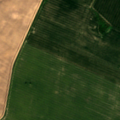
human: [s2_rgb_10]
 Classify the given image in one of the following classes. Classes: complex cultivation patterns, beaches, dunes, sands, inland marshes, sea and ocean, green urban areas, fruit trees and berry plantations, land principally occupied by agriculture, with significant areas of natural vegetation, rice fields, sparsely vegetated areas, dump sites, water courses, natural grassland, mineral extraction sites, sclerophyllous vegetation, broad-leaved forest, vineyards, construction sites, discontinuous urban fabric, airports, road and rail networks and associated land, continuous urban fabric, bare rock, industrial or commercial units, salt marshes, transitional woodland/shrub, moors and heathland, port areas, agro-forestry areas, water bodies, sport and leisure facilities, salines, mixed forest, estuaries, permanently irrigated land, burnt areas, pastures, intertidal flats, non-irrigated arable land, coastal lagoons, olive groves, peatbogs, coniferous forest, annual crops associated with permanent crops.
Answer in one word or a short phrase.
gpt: non-irrigated arable land